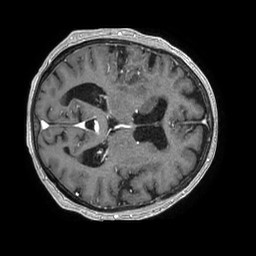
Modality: T1w
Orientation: axial
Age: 86
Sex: female
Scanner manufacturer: philips
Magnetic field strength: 1.5 T
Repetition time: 0.00765 s
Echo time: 0.003481 s